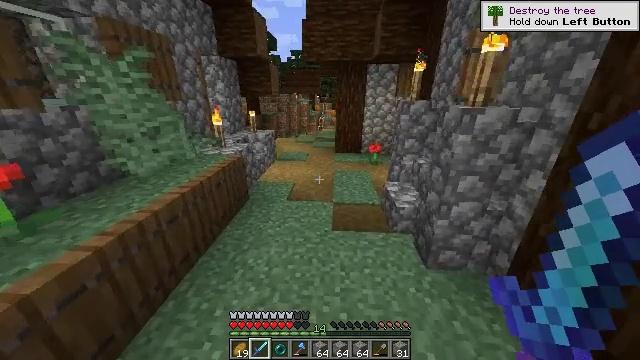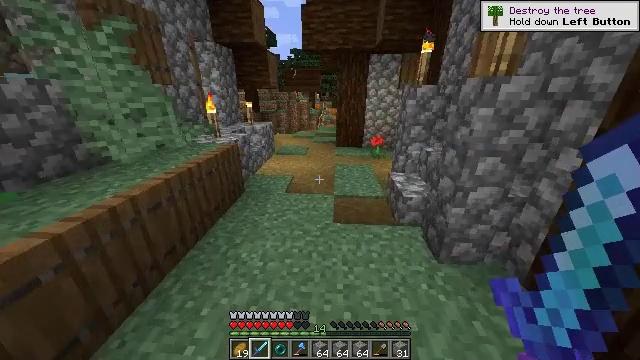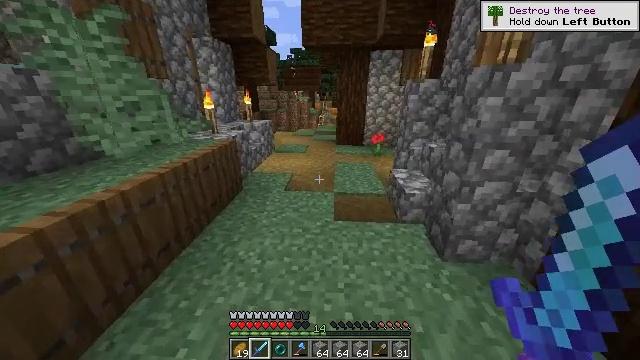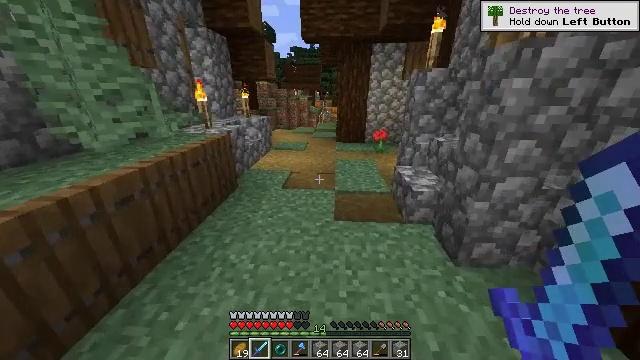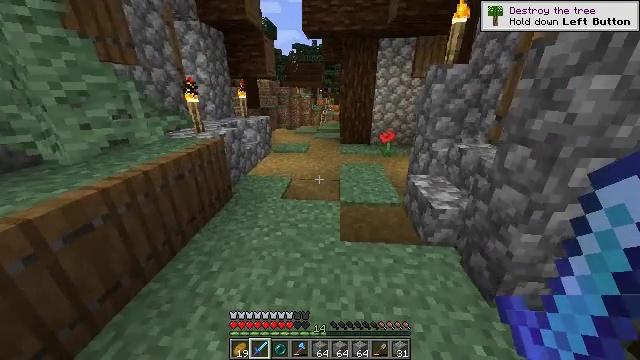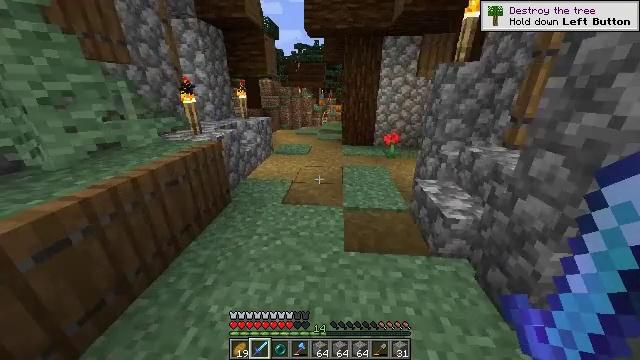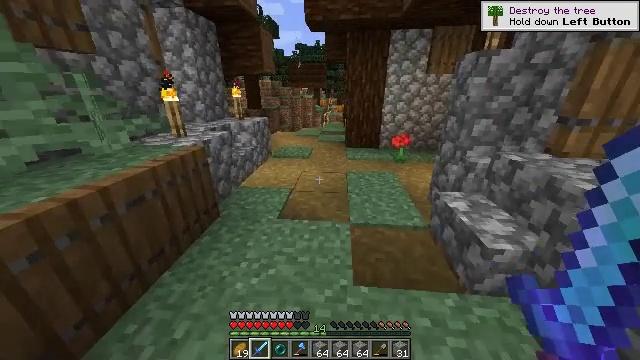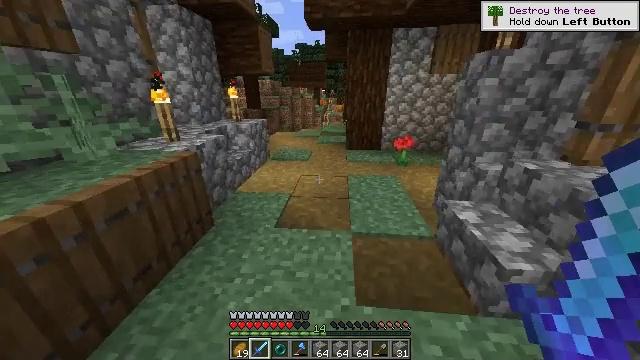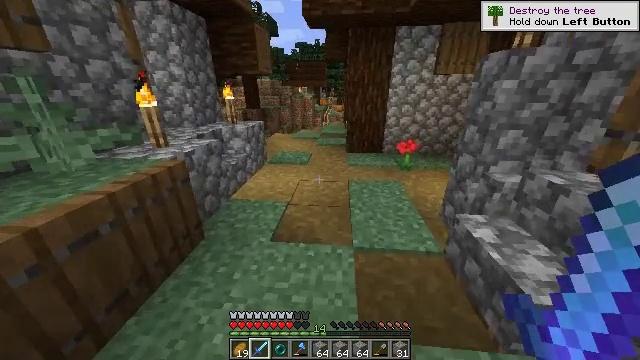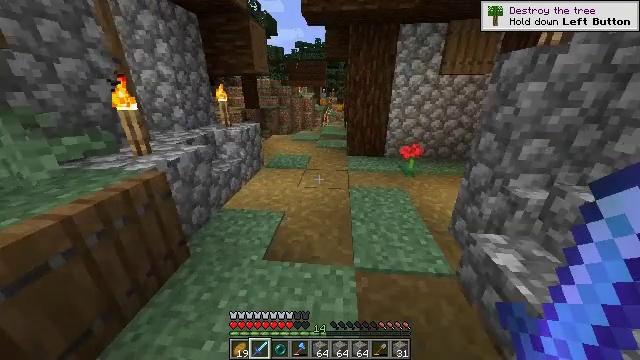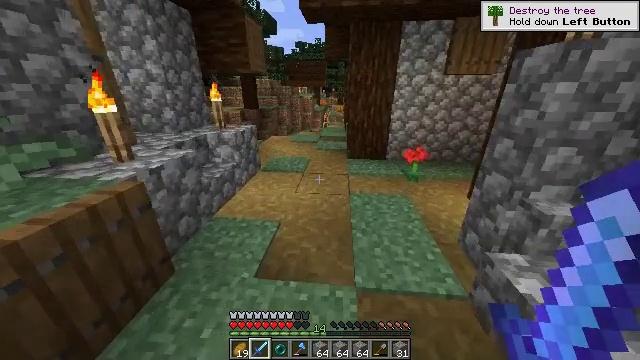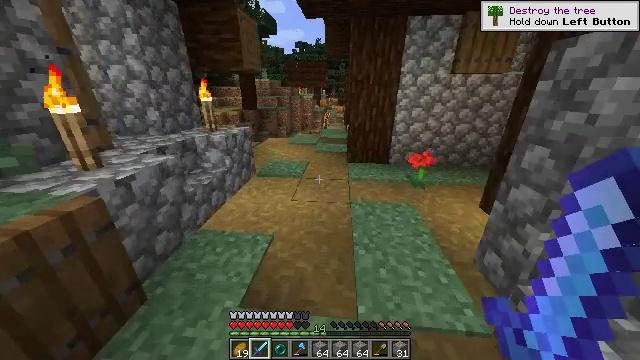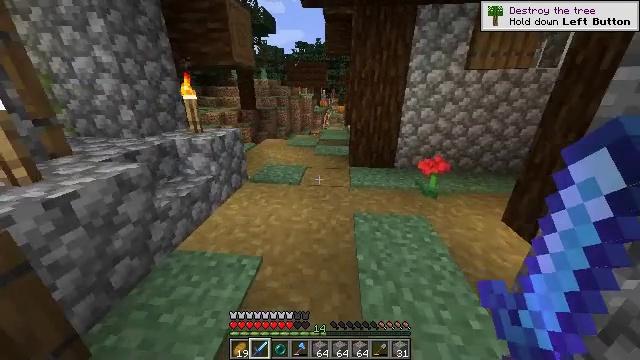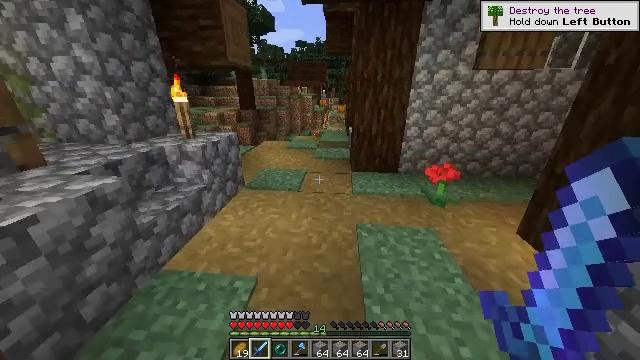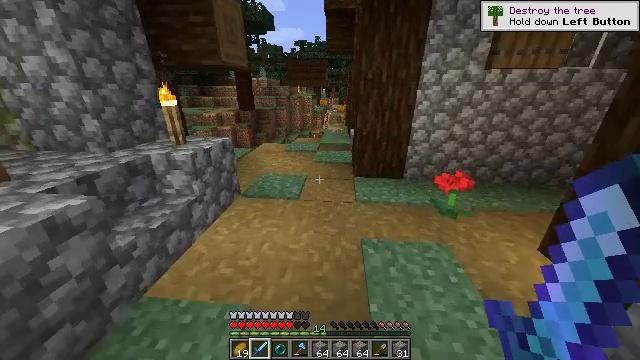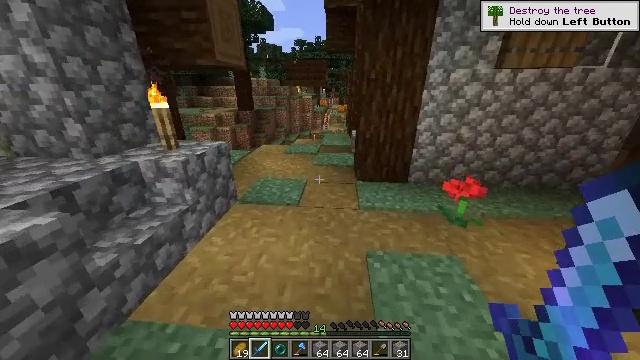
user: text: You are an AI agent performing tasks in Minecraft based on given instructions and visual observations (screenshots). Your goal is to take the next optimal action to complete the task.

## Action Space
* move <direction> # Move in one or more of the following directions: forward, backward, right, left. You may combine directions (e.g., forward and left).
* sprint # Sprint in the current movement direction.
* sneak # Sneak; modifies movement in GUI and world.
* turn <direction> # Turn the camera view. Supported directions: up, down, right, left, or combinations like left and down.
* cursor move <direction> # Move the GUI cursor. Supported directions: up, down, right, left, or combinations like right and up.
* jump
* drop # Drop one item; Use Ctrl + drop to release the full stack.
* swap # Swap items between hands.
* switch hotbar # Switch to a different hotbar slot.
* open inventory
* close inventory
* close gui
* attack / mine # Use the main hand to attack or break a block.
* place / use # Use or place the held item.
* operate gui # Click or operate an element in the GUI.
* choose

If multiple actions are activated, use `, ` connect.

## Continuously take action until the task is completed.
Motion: motion action
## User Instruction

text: Remove the torch from its spot.
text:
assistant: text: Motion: move forward
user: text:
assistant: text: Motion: move forward
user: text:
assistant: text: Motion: move forward
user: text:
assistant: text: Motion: move forward
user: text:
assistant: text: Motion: move forward
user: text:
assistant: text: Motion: move forward
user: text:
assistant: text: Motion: move forward
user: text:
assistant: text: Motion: move forward
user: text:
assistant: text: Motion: move forward
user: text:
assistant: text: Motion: move forward
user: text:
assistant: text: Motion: move forward
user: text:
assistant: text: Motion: move forward
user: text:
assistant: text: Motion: move forward
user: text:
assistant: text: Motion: move forward
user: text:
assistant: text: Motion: move forward
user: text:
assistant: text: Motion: move forward
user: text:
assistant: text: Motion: move forward
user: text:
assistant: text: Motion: move forward
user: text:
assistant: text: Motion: move forward
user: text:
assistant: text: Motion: move forward
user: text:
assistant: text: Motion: move forward, turn left
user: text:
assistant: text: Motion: move forward, turn left
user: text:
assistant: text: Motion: move forward, turn left
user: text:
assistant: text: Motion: move forward, turn left
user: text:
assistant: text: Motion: move forward, turn left and down
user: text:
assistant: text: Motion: move forward, turn left
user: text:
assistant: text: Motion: move forward, turn left
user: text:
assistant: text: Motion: move forward, turn left and down
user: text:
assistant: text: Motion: move forward, turn left
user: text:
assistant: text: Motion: move forward, turn left